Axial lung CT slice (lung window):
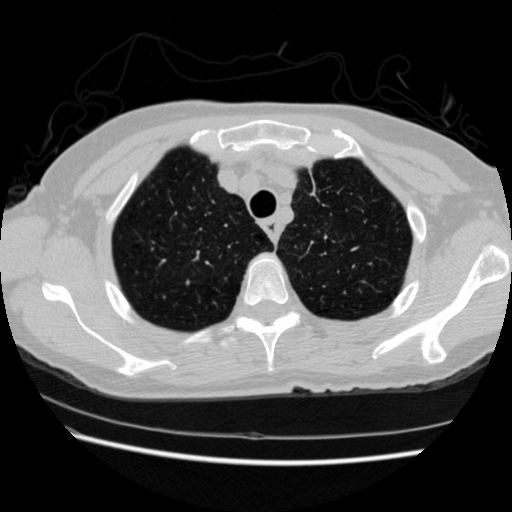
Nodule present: no